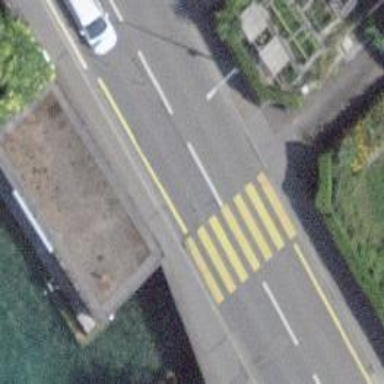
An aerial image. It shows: Uncontrolled zebra crossing with notable zebra markings.